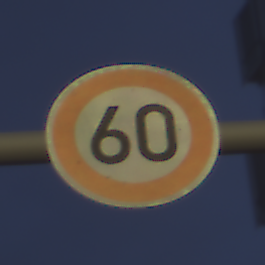
Verkehrszeichen: Geschwindigkeit60
Umgebung: Outdoor, Urban
Tageszeit: Night
Wetter: PartlyCloudy
Licht: Artificial
Jahreszeit: NotSpecified
Kontrast: HighContrast